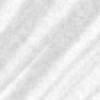
Label: change